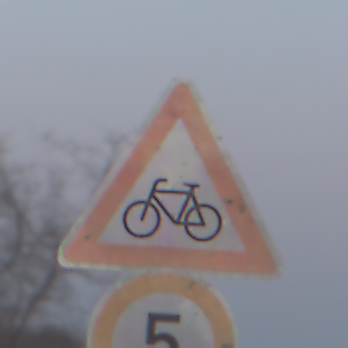
Verkehrszeichen: RadverkehrRechts
Zusatzzeichen unten: Geschwindigkeit5
Umgebung: Outdoor, Nature
Tageszeit: SunriseSunset
Wetter: Clear
Licht: Natural
Jahreszeit: NotSpecified
Kontrast: LowContrast